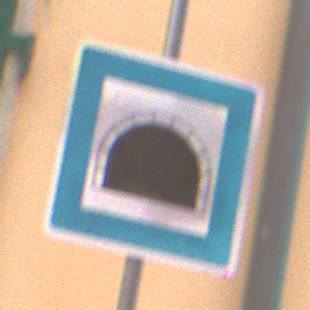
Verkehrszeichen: Tunnel
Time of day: Midday
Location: Outdoor (Urban)
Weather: Overcast
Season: NotSpecified
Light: Natural